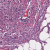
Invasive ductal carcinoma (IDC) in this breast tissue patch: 1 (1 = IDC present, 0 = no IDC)